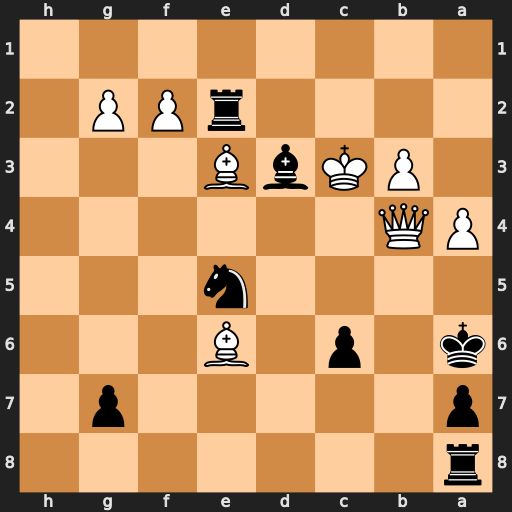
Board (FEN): r7/p5p1/k1p1B3/4n3/PQ6/1PKbB3/4rPP1/8
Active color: b
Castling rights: -
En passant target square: -
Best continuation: Rc2+ Kd4 c5+ Qxc5 Rxc5